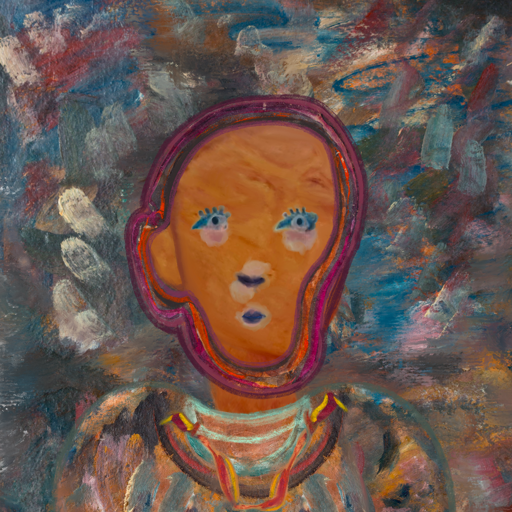
Background: Boggyland, Head And Neck Front: Pious_Lady, Face Front: Hill_Girl, Bust: Boggyland, Hair Front: Hypocrite, Head Accessory: Blank, Second Necklace: Gypsy_Mother_1, Necklace: Blank, Baby: Blank